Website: walmart
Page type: address-validator
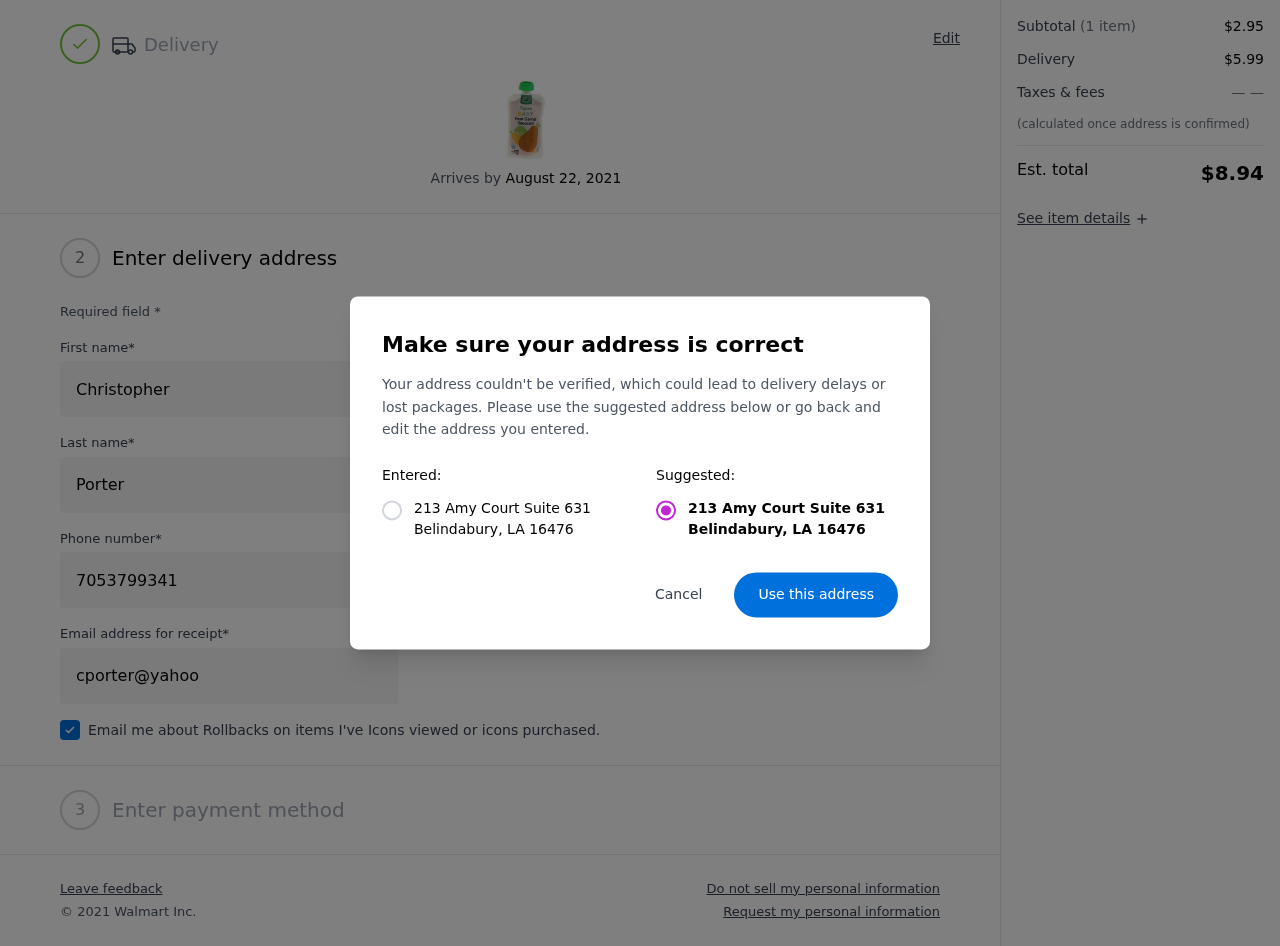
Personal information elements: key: PII_CITY
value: Belindabury
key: PII_POSTCODE
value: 16476
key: PII_STATE_ABBR
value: LA
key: PII_STREET
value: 213 Amy Court Suite 631
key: PII_FIRSTNAME
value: Christopher
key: PII_LASTNAME
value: Porter
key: PII_PHONE
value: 7053799341
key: PII_EMAIL
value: cporter@yahoo.com
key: PII_STATE_ABBR3
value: LA
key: PII_POSTCODE_FULL
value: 16476
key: PII_POSTCODE_NUMERIC
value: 16476
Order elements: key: ORDER_DELIVERY_DATE
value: August 22, 2021
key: ORDER_SUBTOTAL
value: $2.95
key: ORDER_SHIPPING_COST
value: $5.99
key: ORDER_TOTAL
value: $8.94